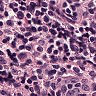
Metastatic tissue present: no